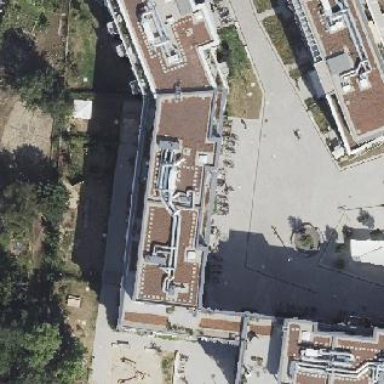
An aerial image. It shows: Part of building.